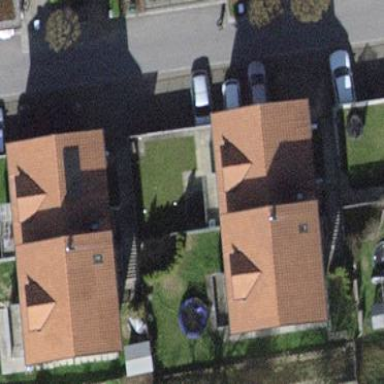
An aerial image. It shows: Group of garages.